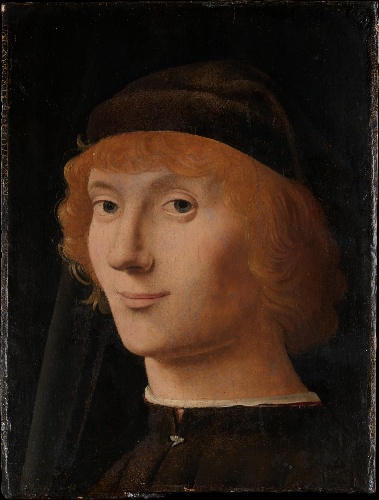
Title: Portrait of a Young Man
Artist: Antonello da Messina (Antonello di Giovanni d'Antonio)
Artist bio: Italian, Messina ca. 1430–1479 Messina
Date: ca. 1470
Object type: Painting
Classification: Paintings
Medium: Oil on wood
Dimensions: 10 5/8 x 8 1/8 in. (27 x 20.6 cm)
Department: European Paintings
Credit line: Bequest of Benjamin Altman, 1913
Accession year: 1914
Repository: Metropolitan Museum of Art, New York, NY
Tags: Men|Portraits